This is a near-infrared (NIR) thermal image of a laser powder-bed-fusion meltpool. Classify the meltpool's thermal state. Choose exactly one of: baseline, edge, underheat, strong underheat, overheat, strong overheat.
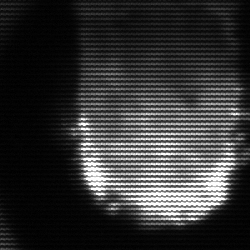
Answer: baseline